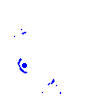
Particle: electron